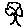
Label: tree